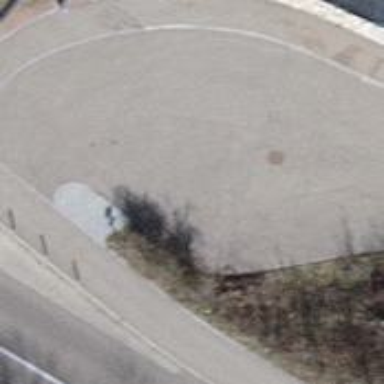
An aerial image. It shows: Turning circle on the road.